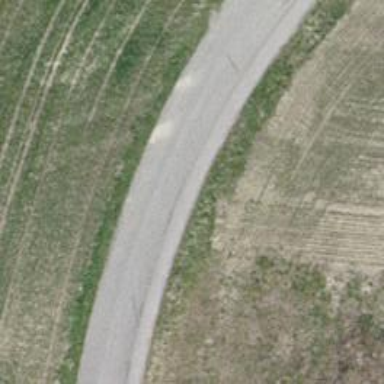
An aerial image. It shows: Unclassified road with asphalt surface.